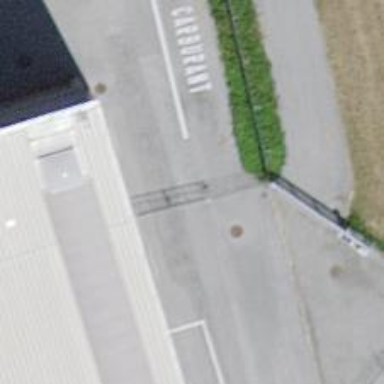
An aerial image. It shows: Gate.